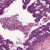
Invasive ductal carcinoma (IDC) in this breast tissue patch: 0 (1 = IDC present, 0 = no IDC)